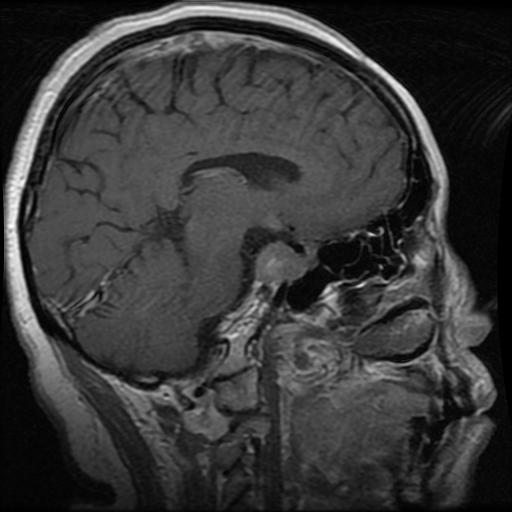
Label: pituitary